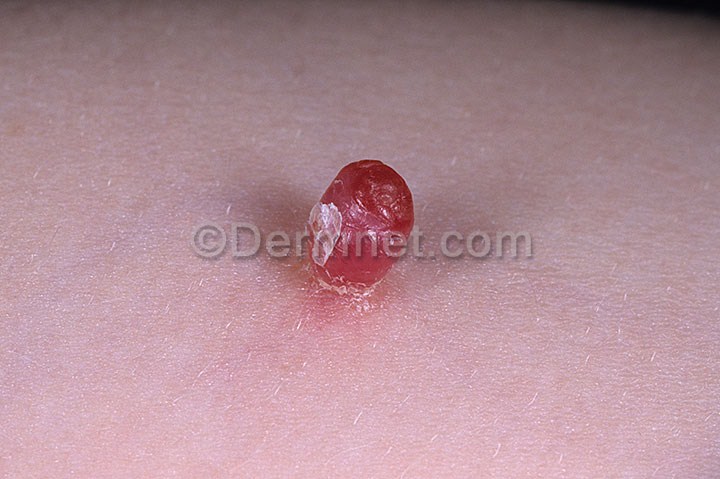
Disease: Vascular Tumors